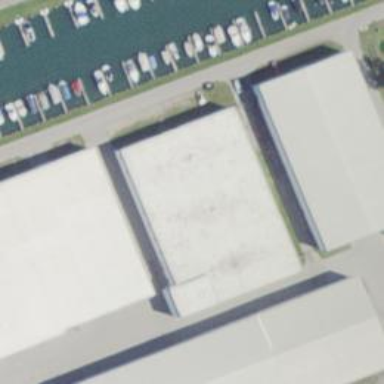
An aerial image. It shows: Marina on leisure land.